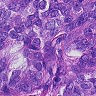
Metastatic tissue present: yes